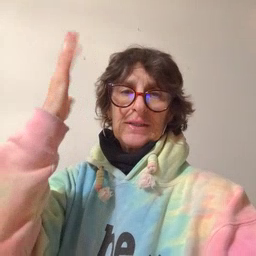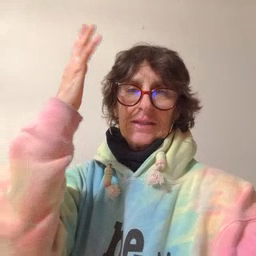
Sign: tree